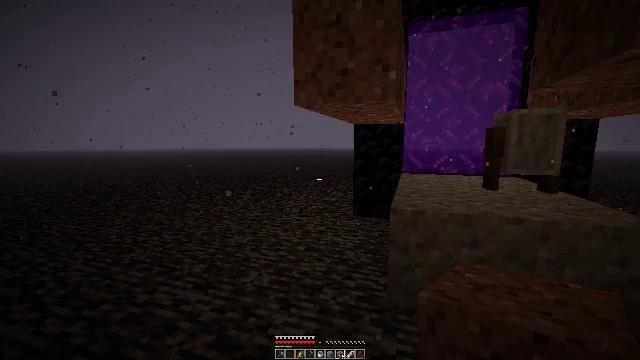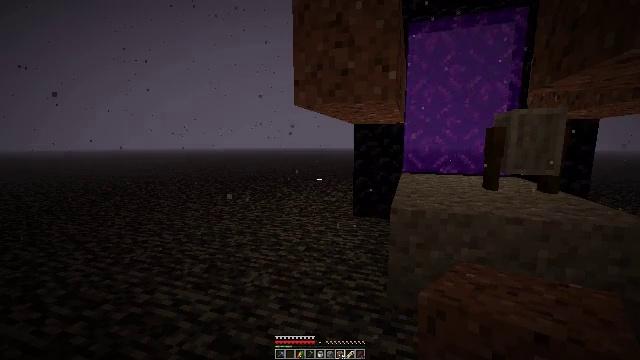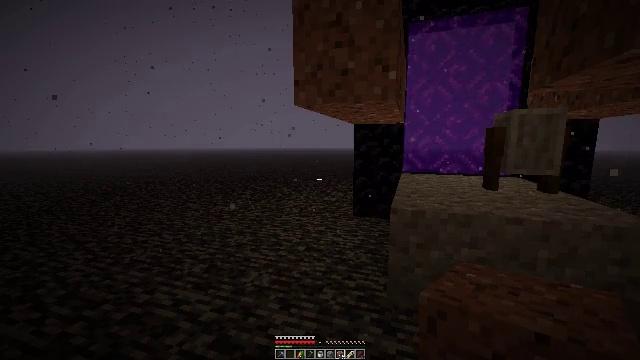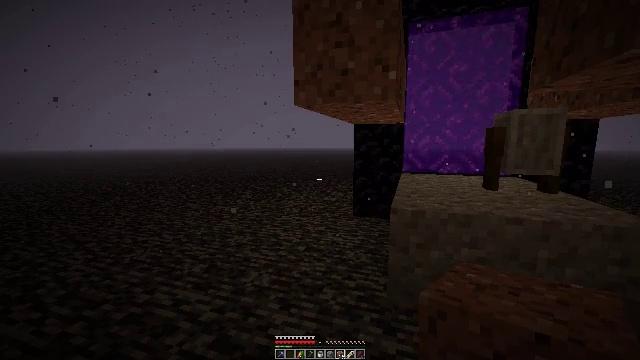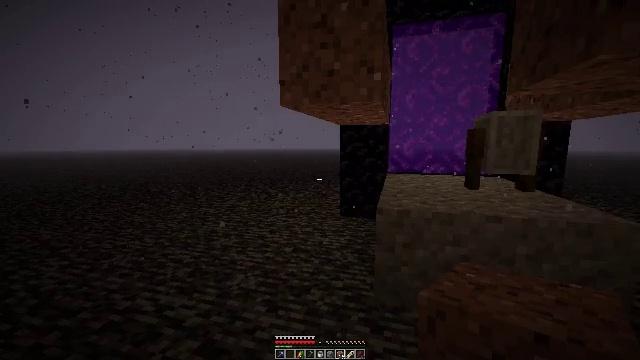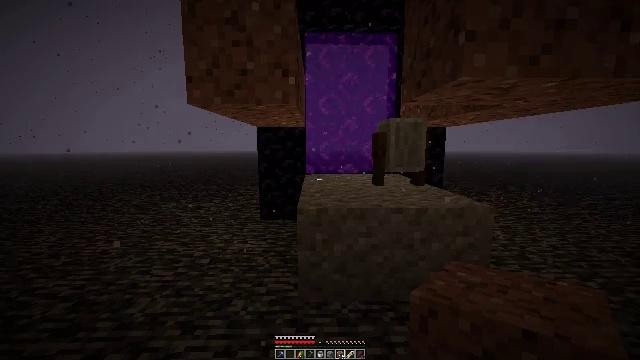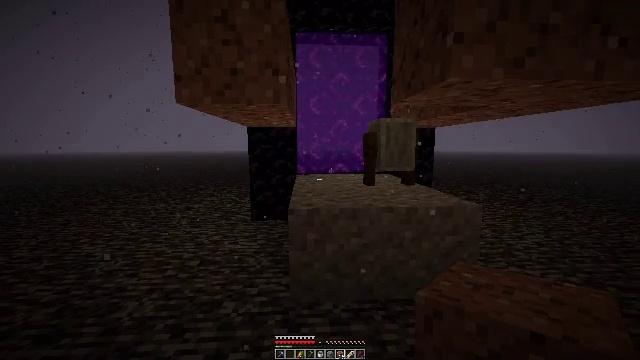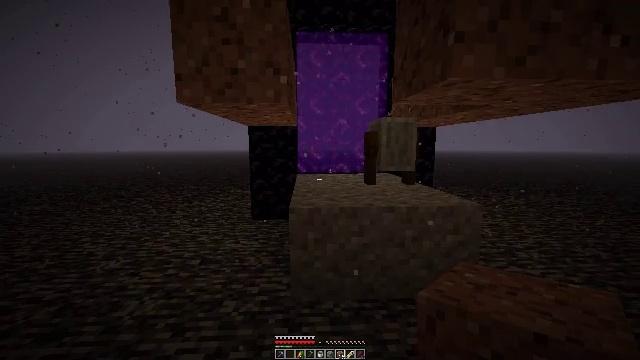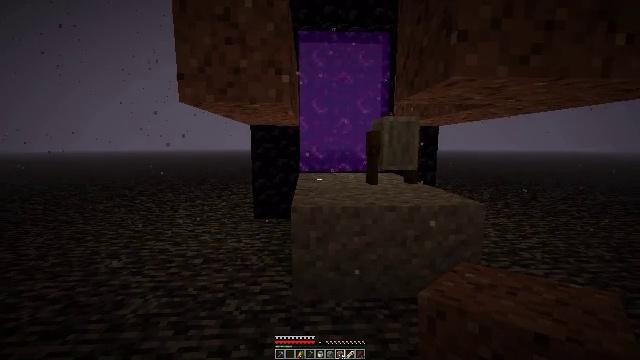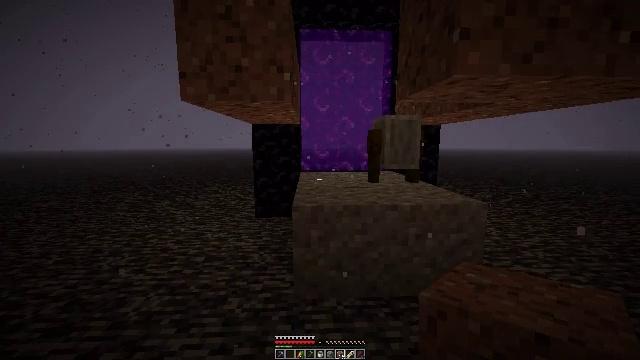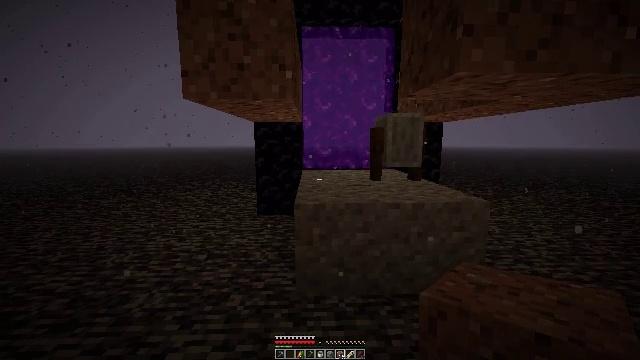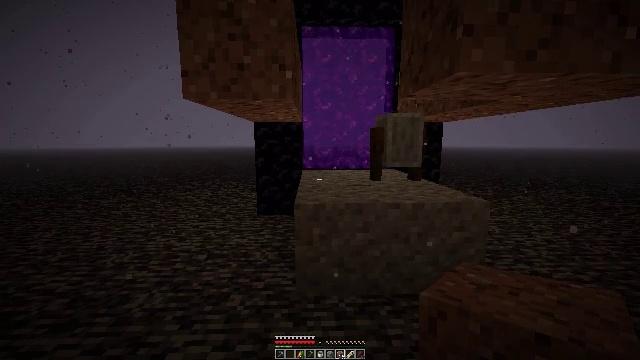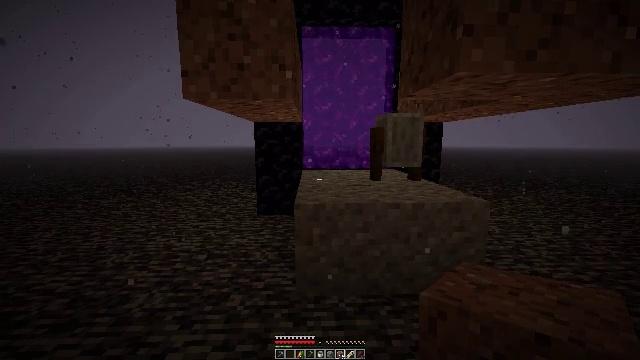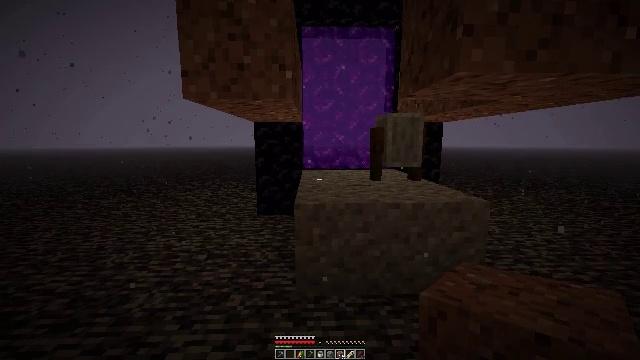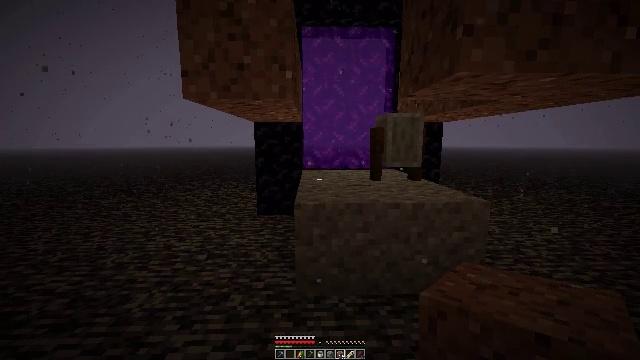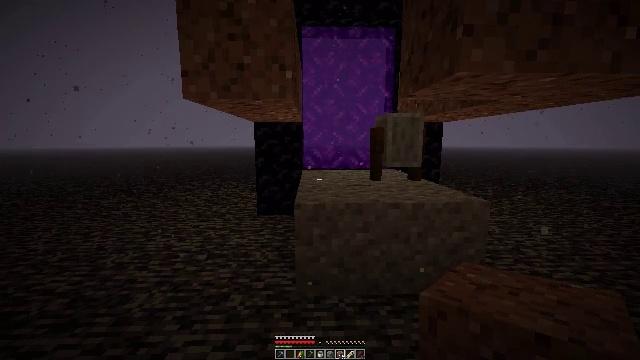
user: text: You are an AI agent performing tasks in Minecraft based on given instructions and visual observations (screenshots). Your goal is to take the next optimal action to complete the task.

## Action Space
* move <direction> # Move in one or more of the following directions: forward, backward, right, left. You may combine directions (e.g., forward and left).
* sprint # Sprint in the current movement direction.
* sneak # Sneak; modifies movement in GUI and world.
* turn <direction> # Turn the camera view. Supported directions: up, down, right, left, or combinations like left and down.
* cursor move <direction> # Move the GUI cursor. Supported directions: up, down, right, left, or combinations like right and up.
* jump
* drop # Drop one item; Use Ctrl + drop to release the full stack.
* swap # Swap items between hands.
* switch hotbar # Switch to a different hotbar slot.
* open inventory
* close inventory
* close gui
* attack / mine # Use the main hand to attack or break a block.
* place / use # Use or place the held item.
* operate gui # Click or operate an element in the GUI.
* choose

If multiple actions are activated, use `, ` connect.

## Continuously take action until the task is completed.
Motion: motion action
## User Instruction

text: Recycle the grindstone by mining it.
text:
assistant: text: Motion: no_op
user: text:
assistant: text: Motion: no_op
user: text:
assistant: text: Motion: no_op
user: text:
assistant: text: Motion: turn right
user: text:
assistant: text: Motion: turn right
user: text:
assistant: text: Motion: turn right
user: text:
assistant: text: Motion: no_op
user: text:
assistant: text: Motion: no_op
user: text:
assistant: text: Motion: no_op
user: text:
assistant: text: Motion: no_op
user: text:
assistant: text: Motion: no_op
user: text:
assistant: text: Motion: no_op
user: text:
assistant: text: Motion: no_op
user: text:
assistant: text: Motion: no_op
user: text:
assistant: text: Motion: no_op
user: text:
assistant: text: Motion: no_op
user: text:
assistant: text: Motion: no_op
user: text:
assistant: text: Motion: no_op
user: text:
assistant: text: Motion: no_op
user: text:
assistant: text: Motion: no_op
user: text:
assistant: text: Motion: no_op
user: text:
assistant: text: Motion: no_op
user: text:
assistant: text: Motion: no_op
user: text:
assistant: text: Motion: no_op
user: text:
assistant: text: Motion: no_op
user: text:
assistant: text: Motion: no_op
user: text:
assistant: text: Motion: no_op
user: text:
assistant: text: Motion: no_op
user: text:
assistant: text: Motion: no_op
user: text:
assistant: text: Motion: no_op